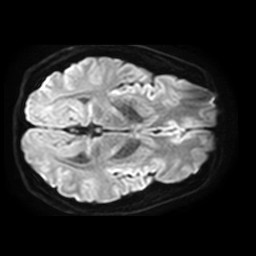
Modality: TRACE
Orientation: axial
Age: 29
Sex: male
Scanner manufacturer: philips
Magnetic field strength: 3 T
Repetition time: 5.012 s
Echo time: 0.07459 s